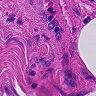
Metastatic tissue present: no